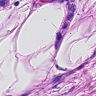
Metastatic tissue present: yes